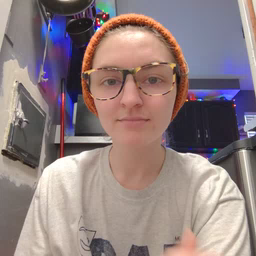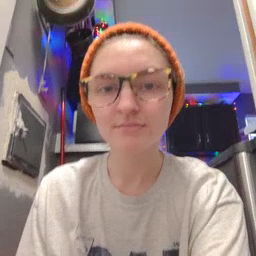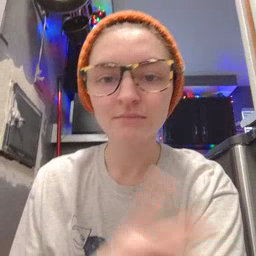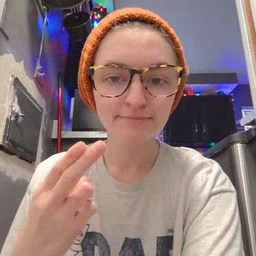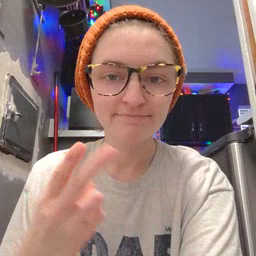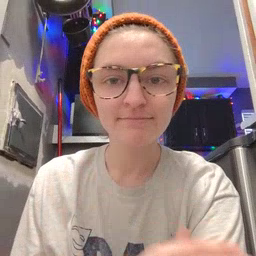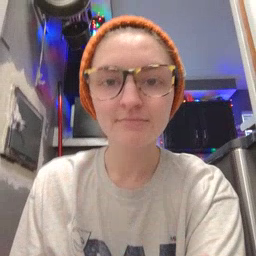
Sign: scissors